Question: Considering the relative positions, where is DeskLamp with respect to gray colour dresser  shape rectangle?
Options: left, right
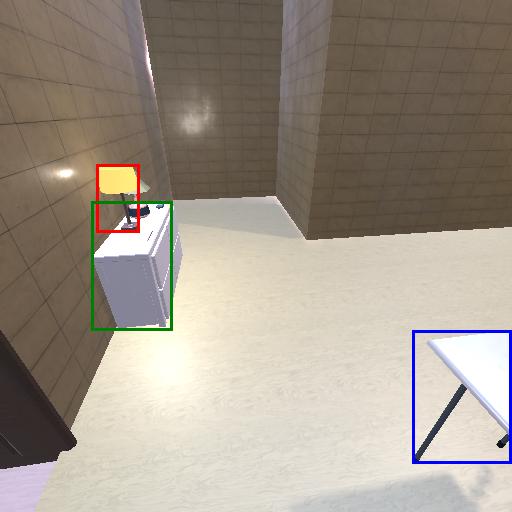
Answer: left